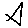
Label: triangle